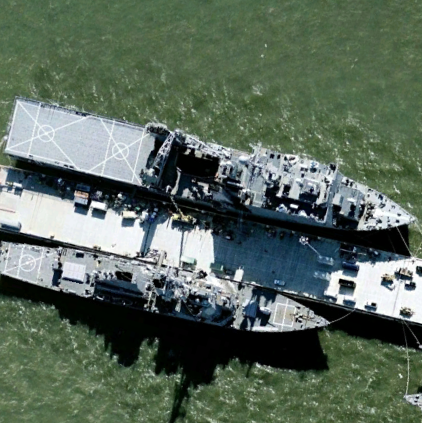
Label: Whitby_Island-class_dock_landing_ship